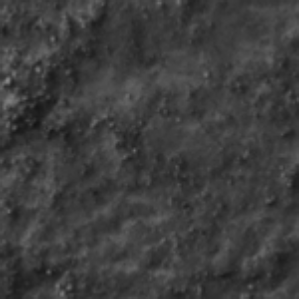
Label: frost